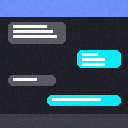
Screen state: on